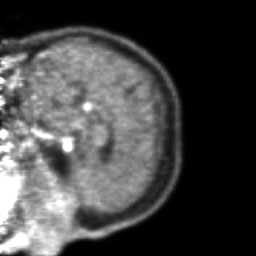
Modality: PET
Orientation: sagittal
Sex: male
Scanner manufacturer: ge